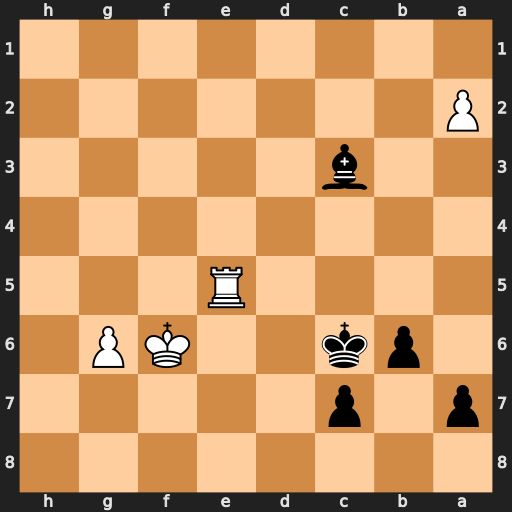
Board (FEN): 8/p1p5/1pk2KP1/4R3/8/2b5/P7/8
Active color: b
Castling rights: -
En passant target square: -
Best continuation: Kd6 Kg5 Bxe5